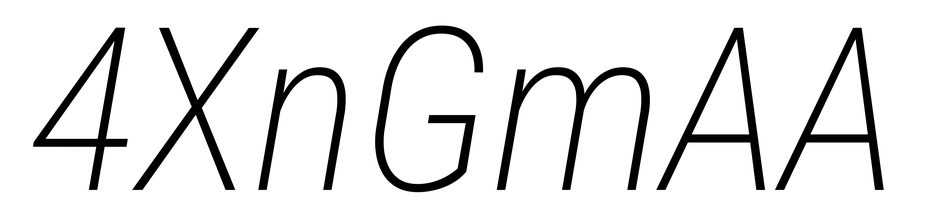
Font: Roboto-Italic_Condensed_ExtraLight_Italic